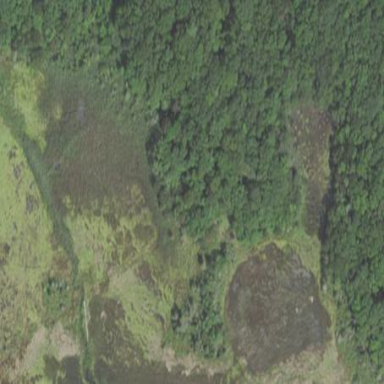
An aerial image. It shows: Wetland area characterized by wet meadow.